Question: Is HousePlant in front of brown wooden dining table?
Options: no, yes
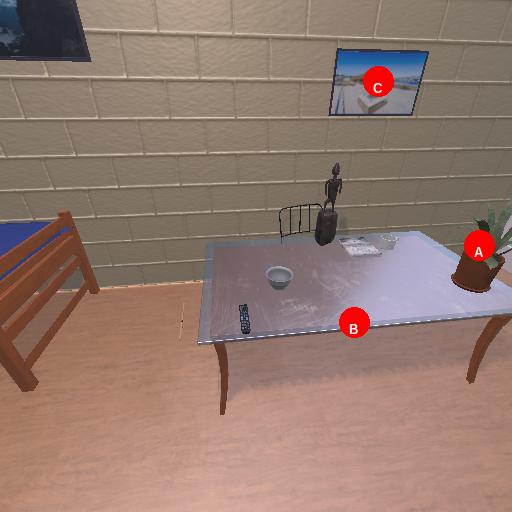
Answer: no